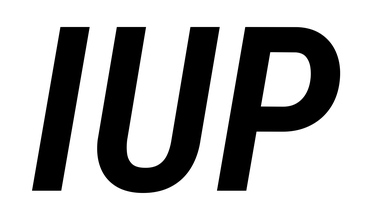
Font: Roboto-Italic_Condensed_SemiBold_Italic